Question: My question is as simple as the title.
I want to customize the format of the default title of AgendaDay view in the fullcalendar javascript library.
I've searched the whole documentation <URL>.
I tried 'titleFormat' attribute but no avail.

Is there anything that can do the trick ?
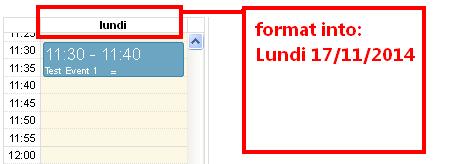
Answer: did you try
columnFormat
Determines the text that will be displayed on the calendar's column headings.
format string/View Option Hash, default:
'''
{
month: 'ddd', // Mon
week: 'ddd M/D', // Mon 9/7
day: 'dddd' // Monday
'''
}